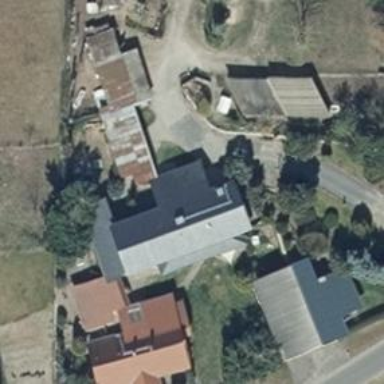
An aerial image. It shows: Flat-roofed building.